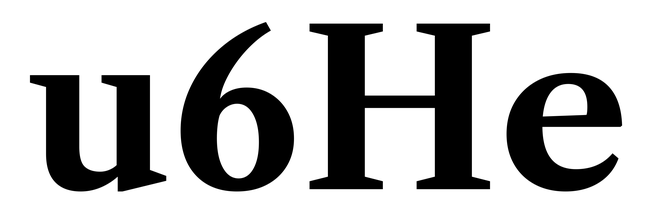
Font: LibreCaslonText_Bold